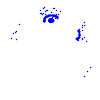
Particle: electron